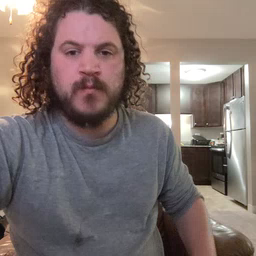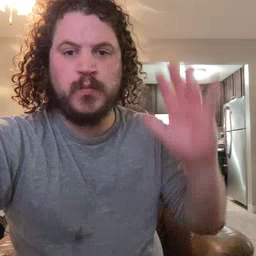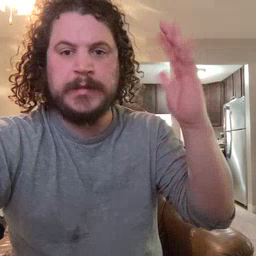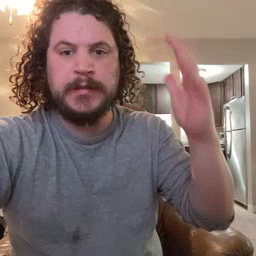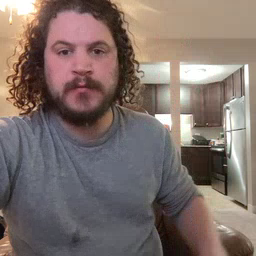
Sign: tree